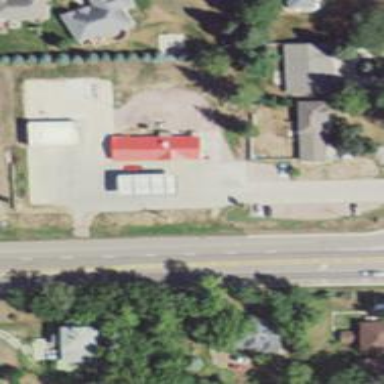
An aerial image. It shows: Convenience shop.